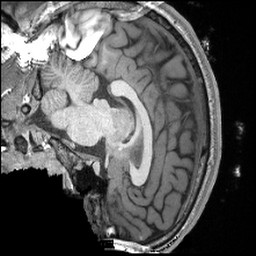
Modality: T1w
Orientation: sagittal